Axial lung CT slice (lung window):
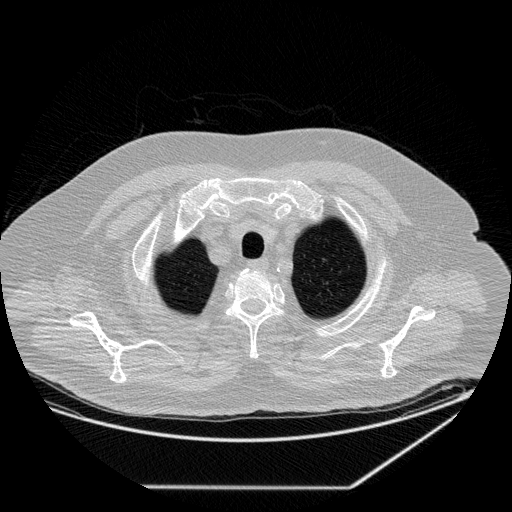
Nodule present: no